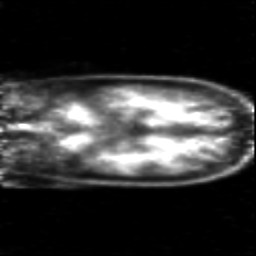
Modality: PET
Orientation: coronal
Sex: female
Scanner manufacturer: siemens